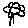
Label: flower